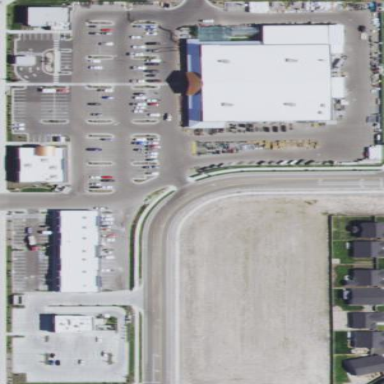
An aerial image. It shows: Retail area.